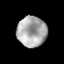
Tissue: prostate
Cell type: T cells
Senescence score: 0.3219
Nuclear area (px): 873
Mean DAPI intensity: 170.962